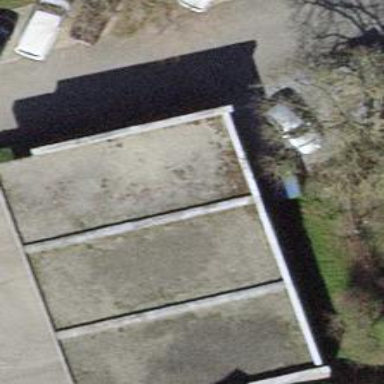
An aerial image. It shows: Group of garages.